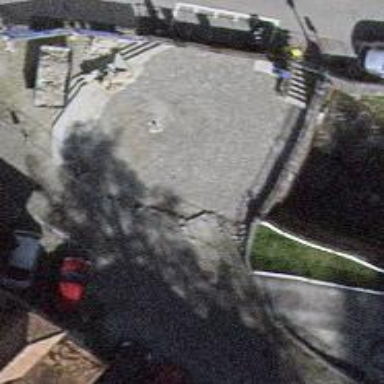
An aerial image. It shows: Beautiful fountain.